Question:
Hey there,
I have dynamic question marks on my landing page that scroll with you as you scroll down the page (see @rayku.com/start). I'd like to make it so that these question marks and corresponding scrolling content are hidden behind the brick background that I have on the same page.
I tried using z-indexes but it doesn't seem to do the trick. Any ideas?
Thanks! To see the page in action, please visit <URL> and scroll down.
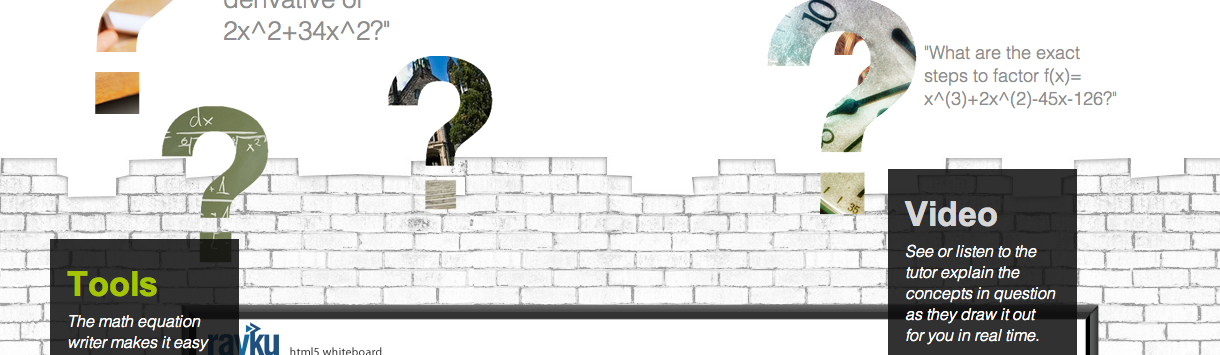
Answer: set 'position:relative' to your 'whiteboard' div : 'style="z-index:100000000000000;position: relative;"'